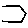
Label: hexagon